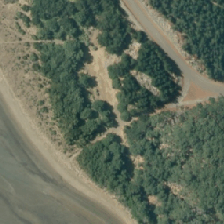
Land cover: high_producing_grassland